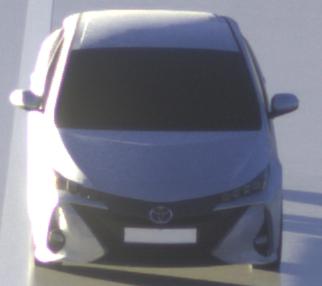
Make: Toyota
Model: Prius 1.8 Plug-In Hybrid
Detailed model: Prius (XW5) Plug-In
Model produced from: 2019/07
Model produced until: 2020/07
Doors: 5
Color: white
Road condition: wet road
Daytime: sunrise or sunset
Contrast: high contrast